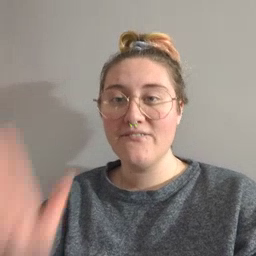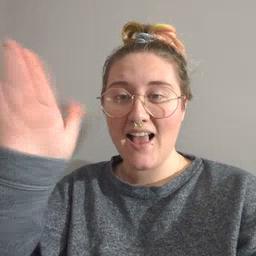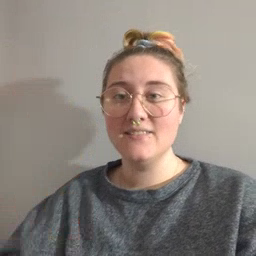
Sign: flag